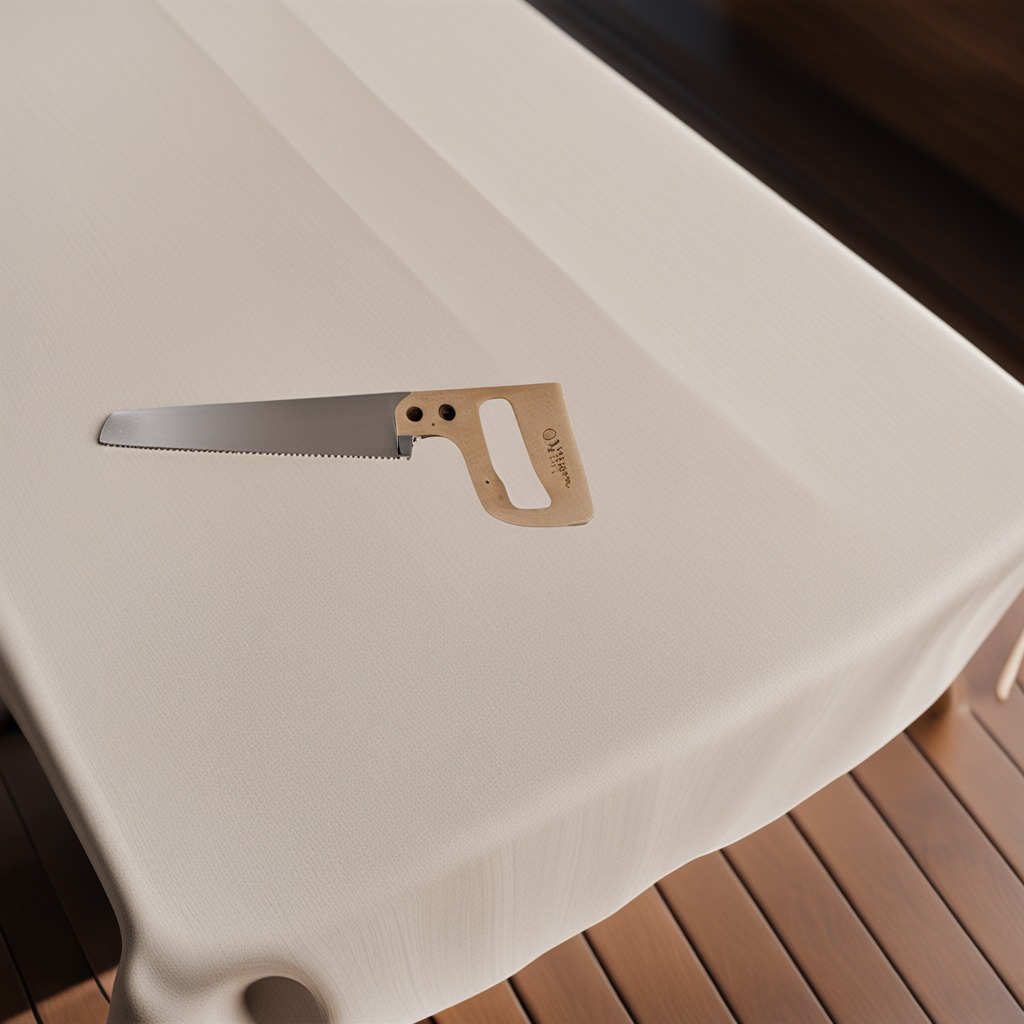
A metal saw lying on the wooden table in an outdoor workshop during daytime bright natural light soft shadows worn but beneath the cloth